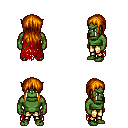
a pixel art fantasy rpg character, male body template, orc, green skin, red tattered cape, gold greaves, dark blonde unkempt hairstyle, four views (front, back, left, right), 2x2 character sprite sheet, small pixel art, hard edges, no anti-aliasing